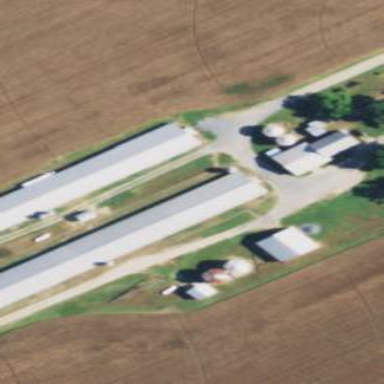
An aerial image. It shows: Farmyard area.